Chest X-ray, AP view. Patient: 48 years old, sex F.
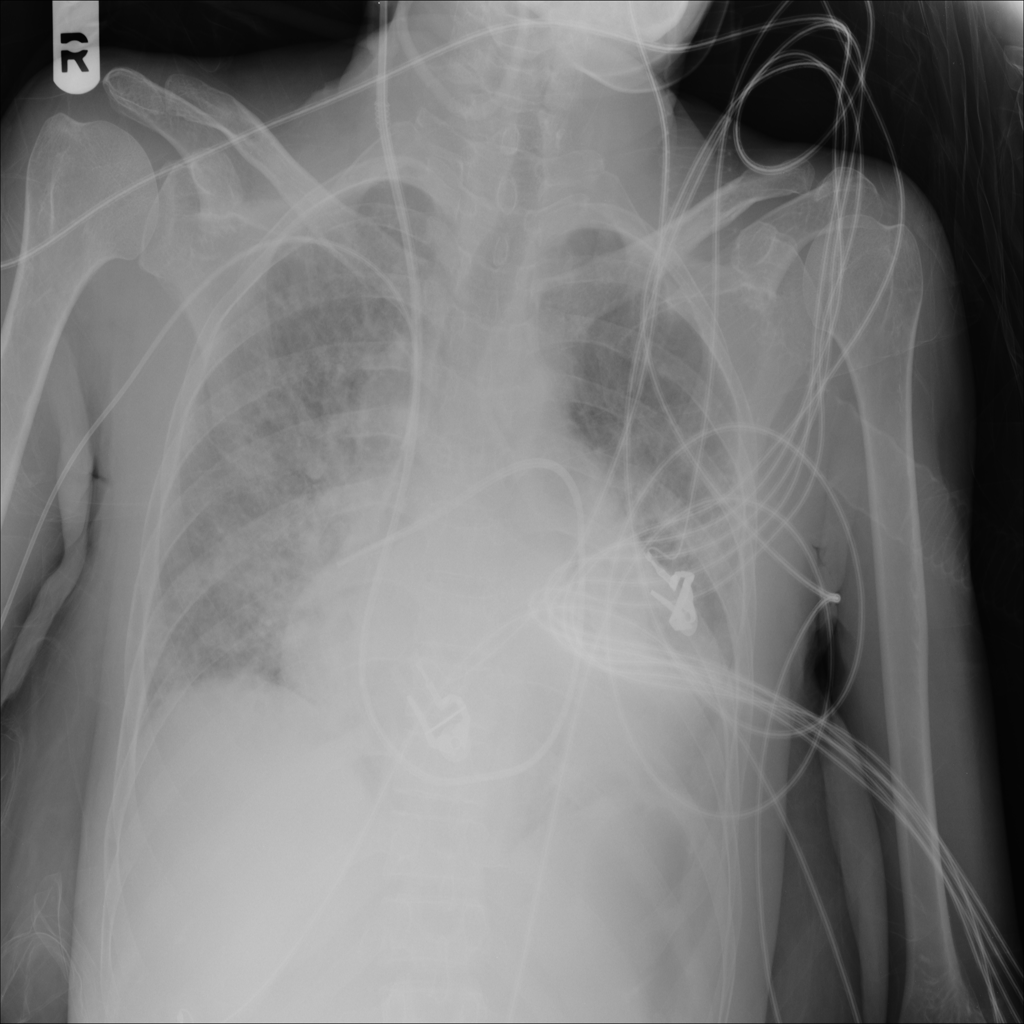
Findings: Infiltration